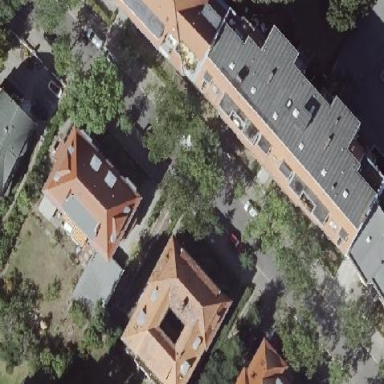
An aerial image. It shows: Building with apartments featuring unique double saltbox roof shape.